Field crop: tomato
Growth stage: 1
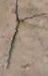
Species: cyperus